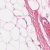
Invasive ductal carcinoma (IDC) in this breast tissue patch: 0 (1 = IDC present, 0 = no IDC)